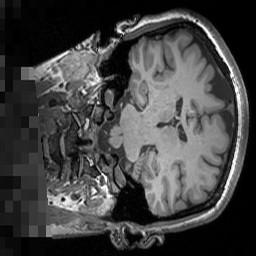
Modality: T1w
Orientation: coronal
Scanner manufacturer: siemens
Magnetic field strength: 3 T
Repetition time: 1.5 s
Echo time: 0.00291 s